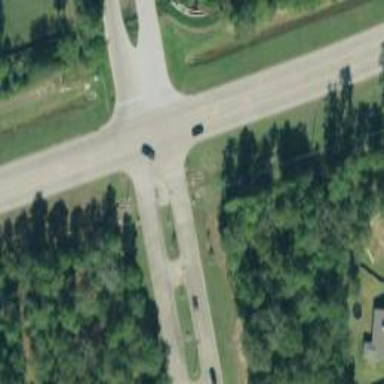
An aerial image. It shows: Road with stop sign.